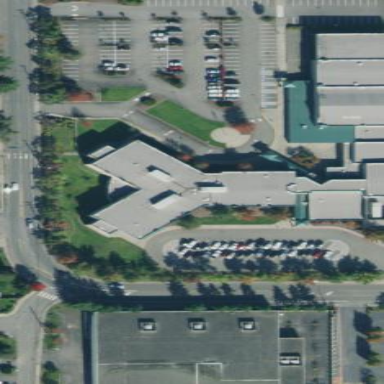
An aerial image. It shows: School building.